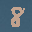
Label: 8